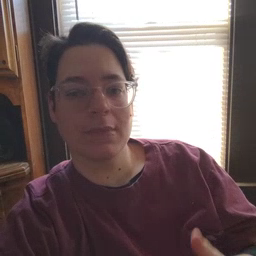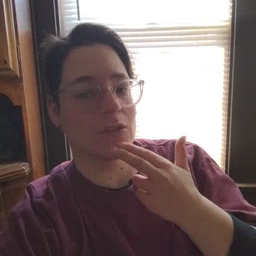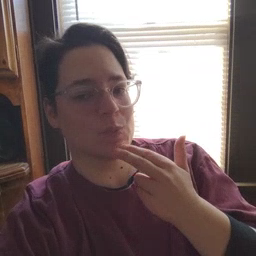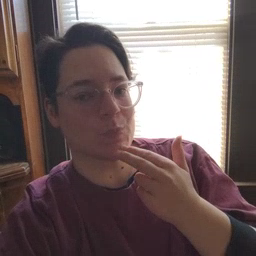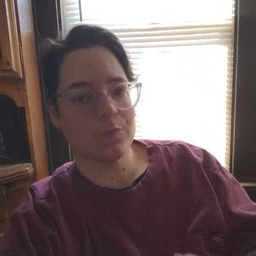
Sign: cute